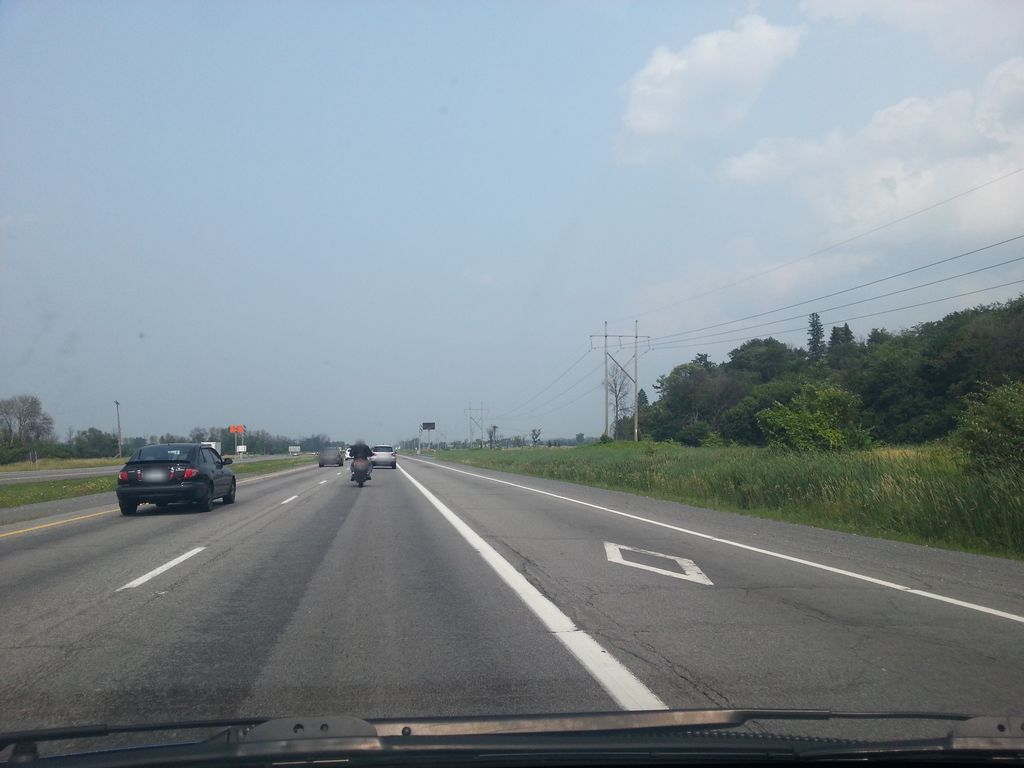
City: ottawa-gatineau